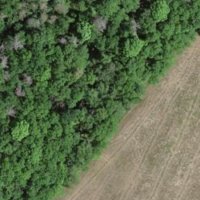
EUNIS habitat code: 41
Species observed at this site:
Tussilago farfara